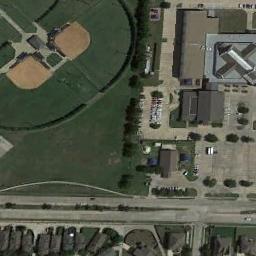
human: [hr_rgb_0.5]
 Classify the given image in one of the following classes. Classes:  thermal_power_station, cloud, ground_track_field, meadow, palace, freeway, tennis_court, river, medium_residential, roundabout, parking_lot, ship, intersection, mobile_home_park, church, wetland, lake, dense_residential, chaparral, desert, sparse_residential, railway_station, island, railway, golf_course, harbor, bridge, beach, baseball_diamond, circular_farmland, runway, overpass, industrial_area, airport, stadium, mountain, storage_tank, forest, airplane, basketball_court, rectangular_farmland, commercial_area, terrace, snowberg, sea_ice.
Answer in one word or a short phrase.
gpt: baseball_diamond